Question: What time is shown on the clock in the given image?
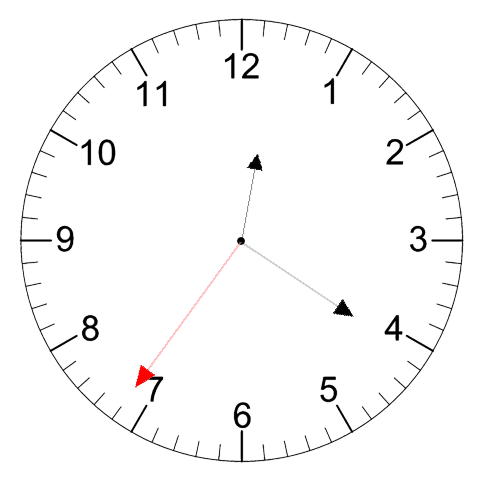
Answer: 12:20:36